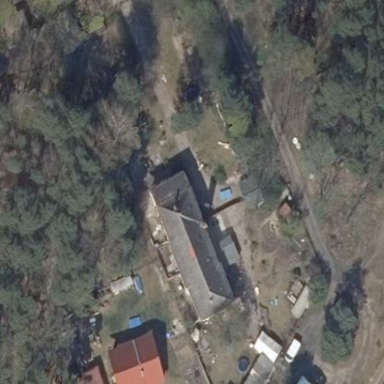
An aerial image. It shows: Building with hipped roof shape.